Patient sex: M
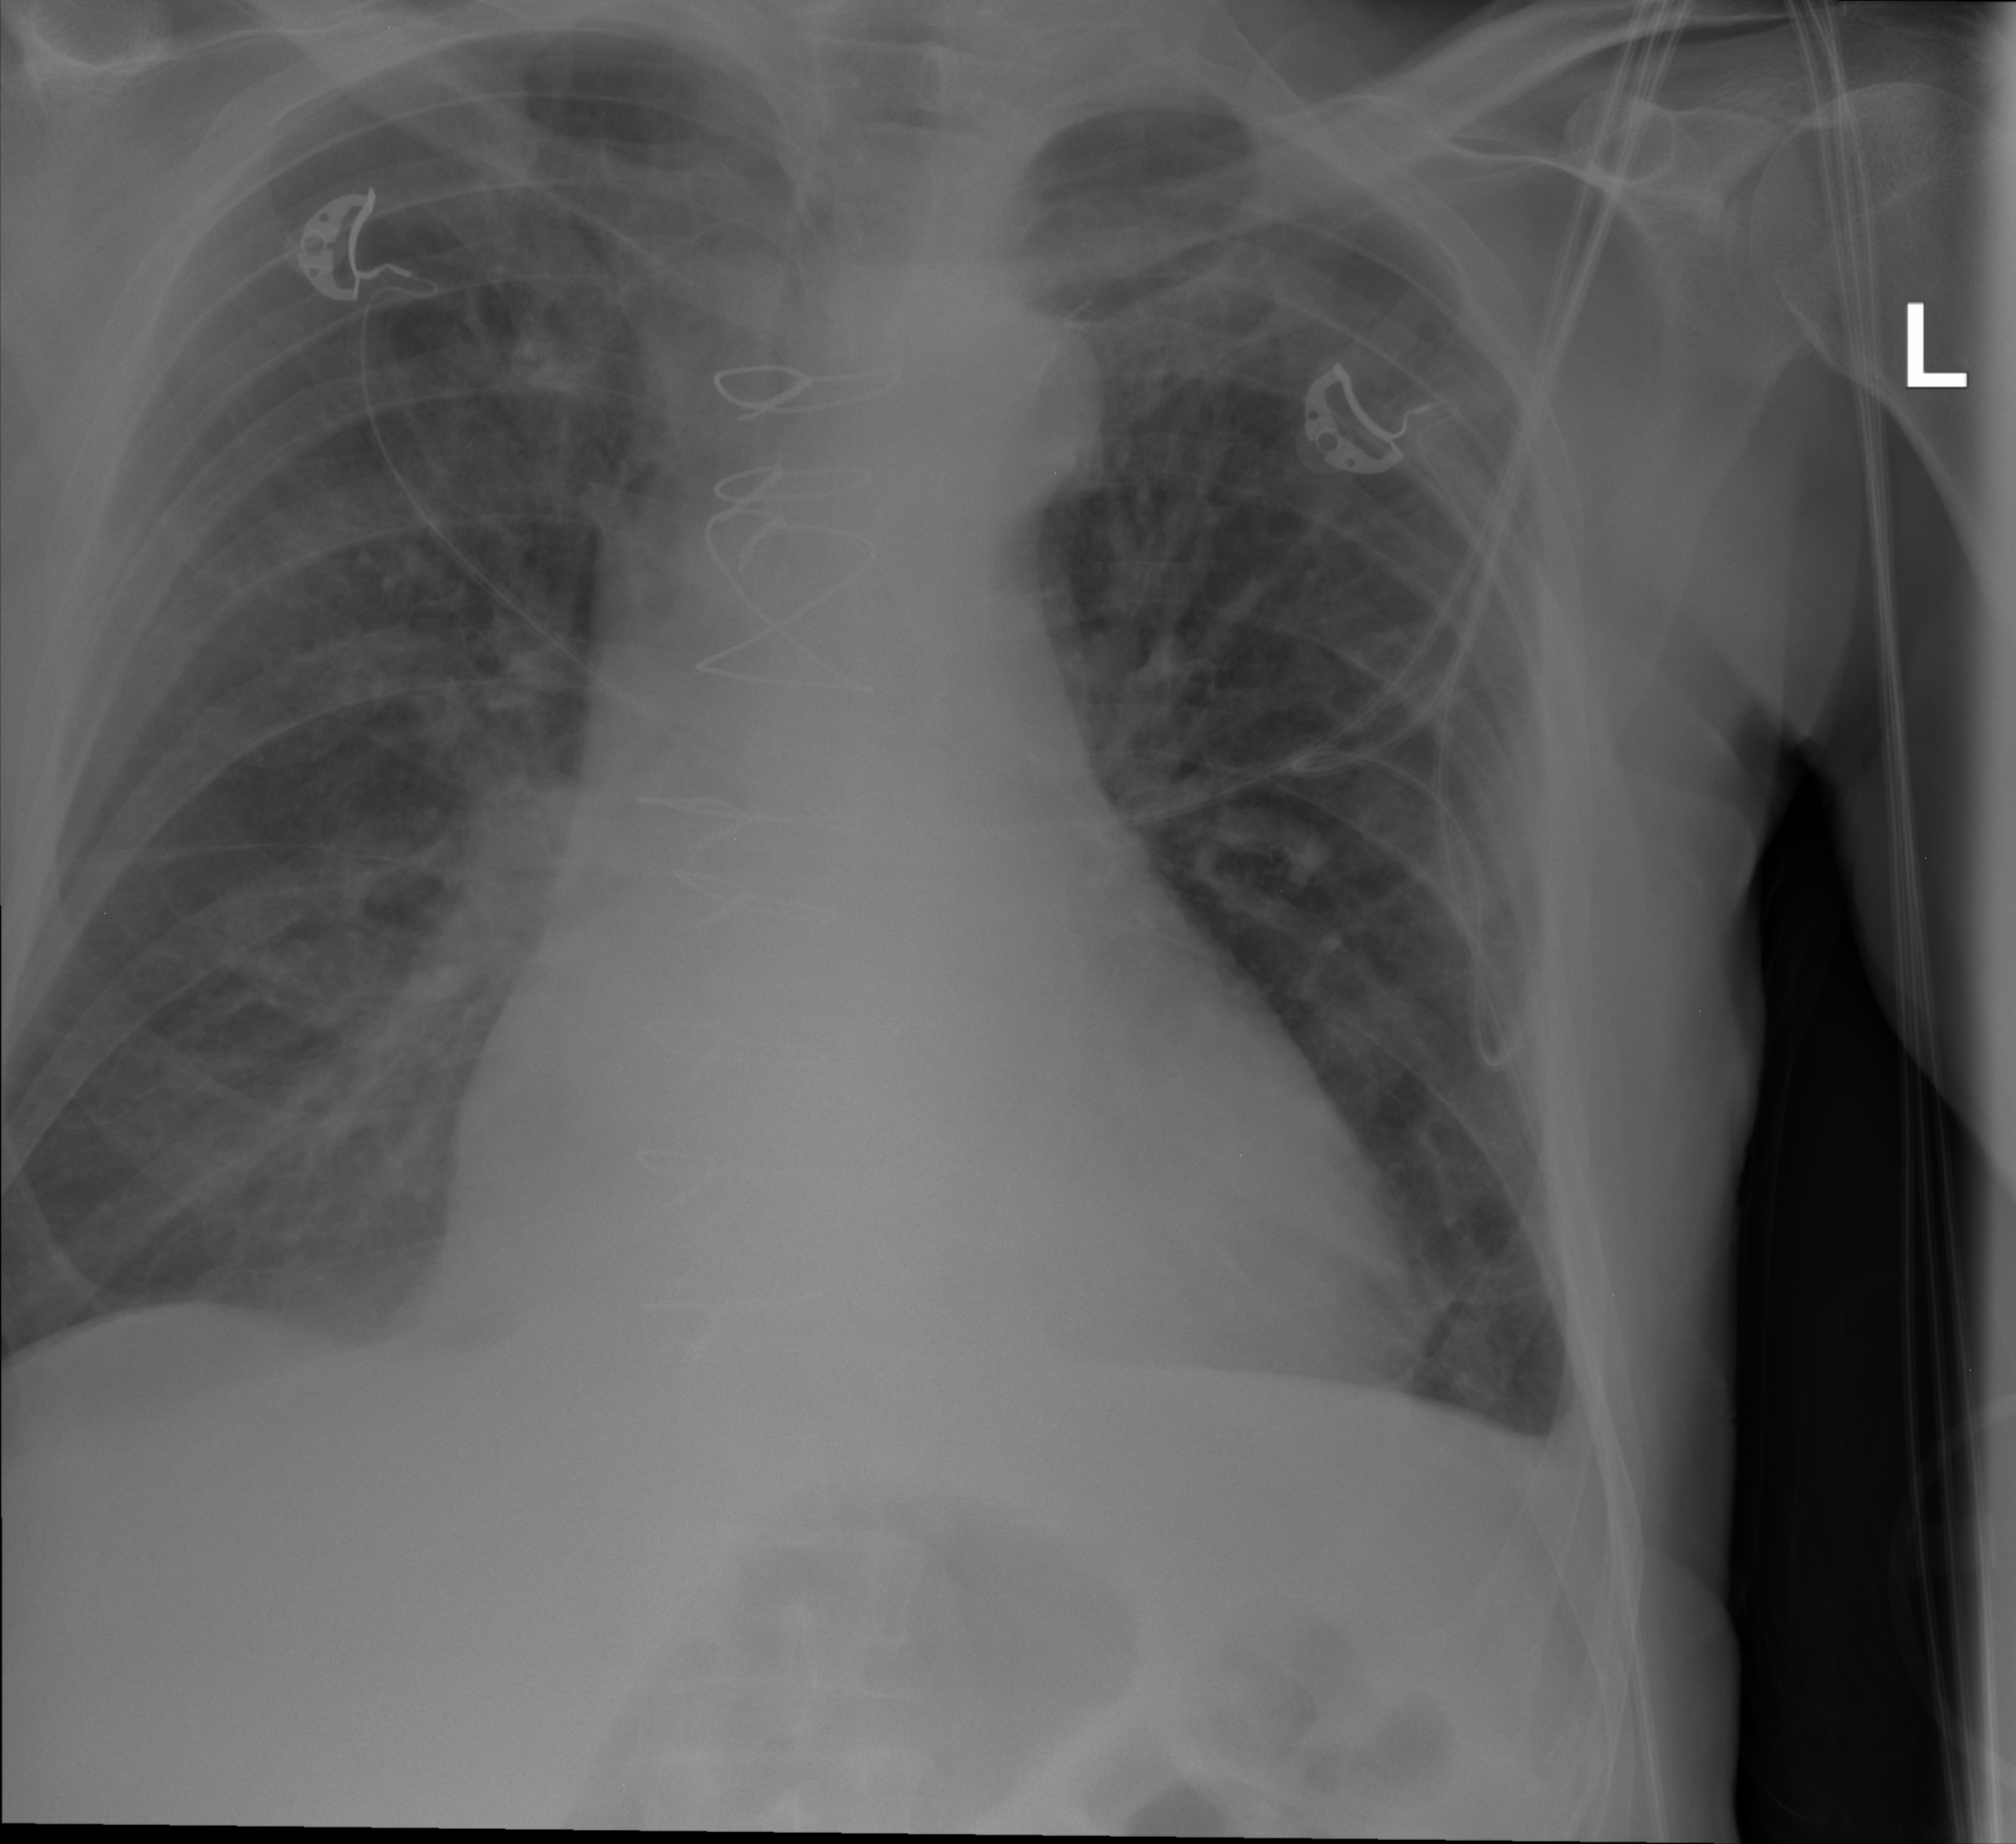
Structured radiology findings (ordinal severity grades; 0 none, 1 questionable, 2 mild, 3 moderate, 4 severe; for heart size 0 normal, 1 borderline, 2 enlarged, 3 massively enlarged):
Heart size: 2
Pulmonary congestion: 2
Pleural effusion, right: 0
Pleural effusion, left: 1
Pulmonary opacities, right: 2
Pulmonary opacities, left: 1
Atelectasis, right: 0
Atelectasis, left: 0